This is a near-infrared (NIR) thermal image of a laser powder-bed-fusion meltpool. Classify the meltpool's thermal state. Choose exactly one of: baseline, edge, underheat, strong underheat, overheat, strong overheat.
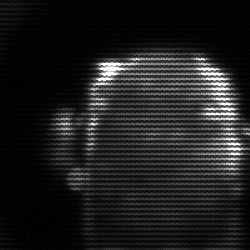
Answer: baseline